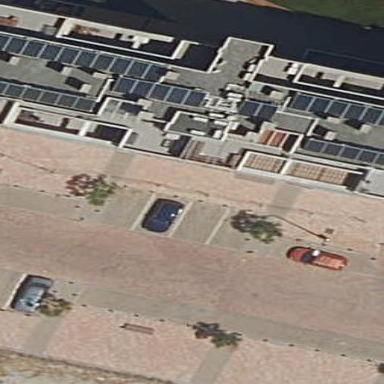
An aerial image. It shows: Image showing building with apartments.